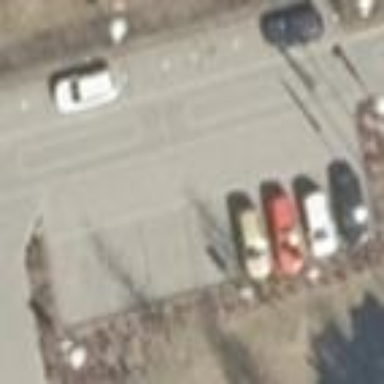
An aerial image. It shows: Parking area with paving stones surface.